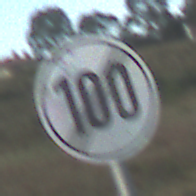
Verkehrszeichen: EndeGeschwindigkeit100
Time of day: SunriseSunset
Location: Outdoor (RoadRail)
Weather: PartlyCloudy
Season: NotSpecified
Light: Natural